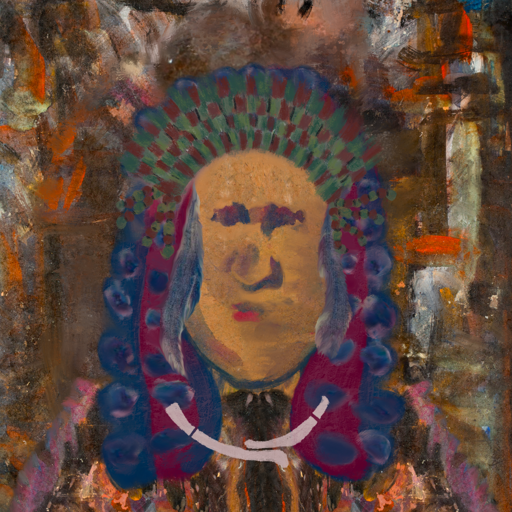
Background: GypsyQueen, Head And Neck Front: In_The_Sun, Face Front: In_The_Sun, Bust: Gypsy_Queen, Hair Front: Hill_Girl, Head Accessory: After_Raid_Crown, Second Necklace: Blank, Necklace: Hypocrite_2, Baby: Blank